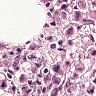
Metastatic tissue present: yes